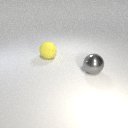
large yellow rubber sphere to the left of large gray metal sphere